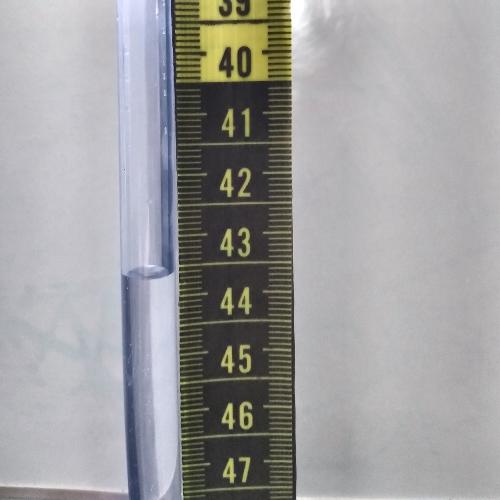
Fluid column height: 43.6 cm